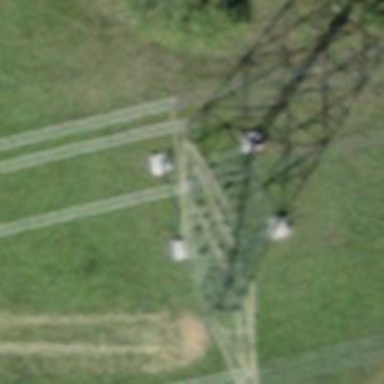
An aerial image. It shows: Towering power structure.